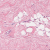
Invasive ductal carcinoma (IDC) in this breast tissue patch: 0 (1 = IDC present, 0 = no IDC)